Question: The code below creates a single QTableView driven by Model/Proxy framework.
The 'self.headerNames' list-variable declared in 'source-model' stores the names of the Header's Columns. The number of names in this list is used by the same 'source model''s 'columnCount()' method to return the number of column in a view:
'''
def columnCount(self, parent=QModelIndex()):
return len(self.headerNames)
'''
The 'Proxy' model's 'headerData()' access this 'self.headerNames' variable via 'source model':
'''
sourceModel=self.sourceModel()
'''
On 'if role==Qt.DisplayRole' the Proxy retrieves and returns the name of the column to QTableView:
'''
return QVariant( sourceModel.headerNames[column] )
'''
There is a right-click menu implemented on header-column right-click.
That portion is working fine. But since I could not find any examples on how others do it I had to design how it would work myself. I would appreciate if you find it could be improved.
What I want to implement next is the ability to re-arrange the column in arbitrary order. But I am not sure where to start.

P.s. Please disregard the names of the Items displayed in QTableView.
I wanted to keep the code as simple as possible focusing on Header/Column subject only here.
'''
from PyQt4.QtCore import *
from PyQt4.QtGui import *
import sys
class Model(QAbstractTableModel):
def __init__(self, parent=None, *args):
QAbstractTableModel.__init__(self, parent, *args)
self.items = ['Item_A_001','Item_A_002','Item_B_001','Item_B_002']
self.headerNames=['Column 0','Column 1','Column 2','Column 3','Column 4','Column 5','Column 6','Column 7']
def rowCount(self, parent=QModelIndex()):
return len(self.items)
def columnCount(self, parent=QModelIndex()):
return len(self.headerNames)
def data(self, index, role):
if not index.isValid(): return QVariant()
elif role != Qt.DisplayRole:
return QVariant()
row=index.row()
if row<len(self.items):
return QVariant(self.items[row])
else:
return QVariant()
class Proxy(QSortFilterProxyModel):
def __init__(self):
super(Proxy, self).__init__()
def filterAcceptsRow(self, row, parent):
return True
def headerData(self, column, orientation, role=Qt.DisplayRole):
sourceModel=self.sourceModel()
if role==Qt.TextAlignmentRole:
if orientation==Qt.Horizontal:
return QVariant(int(Qt.AlignHCenter|Qt.AlignVCenter))
return QVariant(int(Qt.AlignHCenter|Qt.AlignVCenter))
if role==Qt.DisplayRole:
if orientation==Qt.Horizontal:
return QVariant( sourceModel.headerNames[column] )
else:
return QVariant()
else:
return QVariant()
return QVariant(int(column+1))
class MyWindow(QWidget):
def __init__(self, *args):
QWidget.__init__(self, *args)
tableModel=Model(self)
proxyModel=Proxy()
proxyModel.setSourceModel(tableModel)
self.tableview=QTableView(self)
self.tableview.setModel(proxyModel)
self.tableview.horizontalHeader().setStretchLastSection(True)
self.tableview.setSelectionMode(QAbstractItemView.MultiSelection)
header=self.tableview.horizontalHeader()
header.setContextMenuPolicy(Qt.CustomContextMenu)
header.connect(header, SIGNAL("customContextMenuRequested(QPoint)" ), self.headerRightClicked)
self.resHeaderMenu=QMenu(self)
for column in range(proxyModel.columnCount()):
columnName=proxyModel.headerData(column, Qt.Horizontal).toPyObject()
actn=QAction('%s'%columnName, self.resHeaderMenu, checkable=True)
actn.setChecked(True)
actn.triggered.connect(self.resHeaderMenuTriggered)
self.resHeaderMenu.addAction(actn)
layout = QVBoxLayout(self)
layout.addWidget(self.tableview)
self.setLayout(layout)
def headerRightClicked(self, QPos):
parentPosition=self.tableview.mapToGlobal(QPoint(0, 0))
menuPosition=parentPosition + QPos
self.resHeaderMenu.move(menuPosition)
self.resHeaderMenu.show()
def resHeaderMenuTriggered(self, arg):
print 'resHeaderMenuTriggered', arg
for i, actn in enumerate(self.resHeaderMenu.actions()):
if not actn.isChecked():
self.tableview.setColumnHidden(i, True)
if __name__ == "__main__":
app = QApplication(sys.argv)
w = MyWindow()
w.show()
sys.exit(app.exec_())
'''
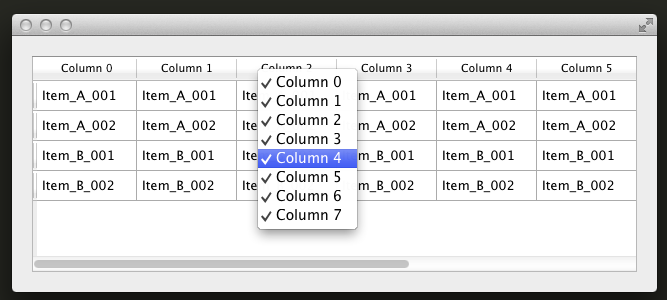
Answer: In case you really want to re-arrange the columns yourself:
You can move or swap sections via the <URL> methods of the 'horizontalHeader'.
'''
headerView.moveSection(x, y)
'''
will move column 'x' such that it's column 'y' afterwards, while
'''
headerView.swapSections(x,y)
'''
will - obviously - swap the positions of the two columns.